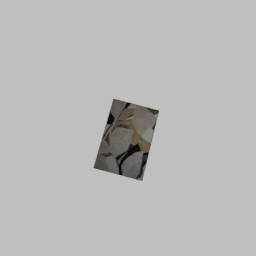
Label: decoration